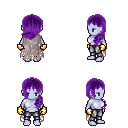
a pixel art fantasy rpg character, female body template, dark elf, purple skin, gray tattered cape, metal pants, purple left-swept hairstyle, gold gloves, four views (front, back, left, right), 2x2 character sprite sheet, small pixel art, hard edges, no anti-aliasing